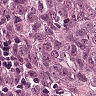
Metastatic tissue present: yes